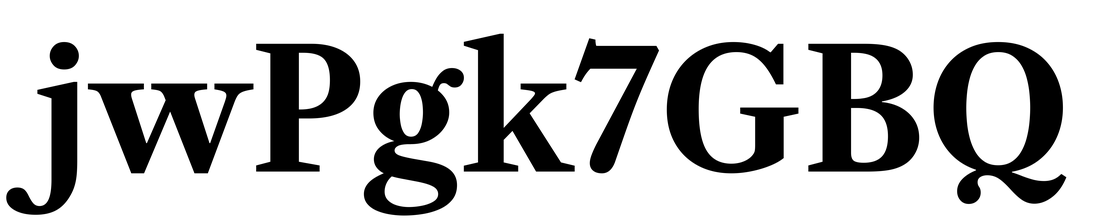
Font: LibreCaslonText_Bold